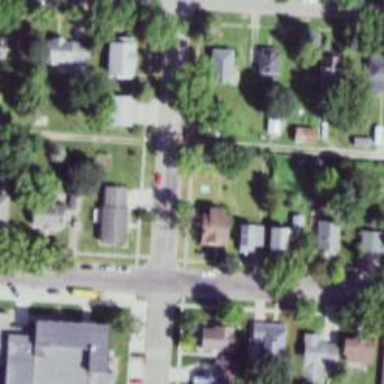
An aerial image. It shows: Alley classified as service road.